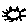
Label: sun